Interaction volume radius: 5 \u00c5
Interaction volume height: 30 \u00c5
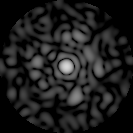
Disorder parameter: 0.8491